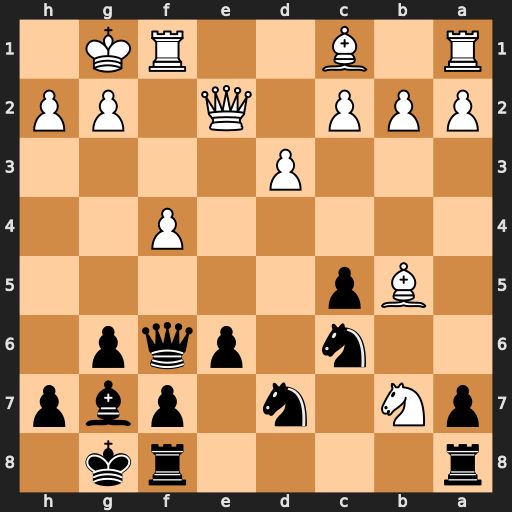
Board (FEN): r4rk1/pN1n1pbp/2n1pqp1/1Bp5/5P2/3P4/PPP1Q1PP/R1B2RK1
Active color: b
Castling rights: -
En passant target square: -
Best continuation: Nd4 Qf2 Nxb5